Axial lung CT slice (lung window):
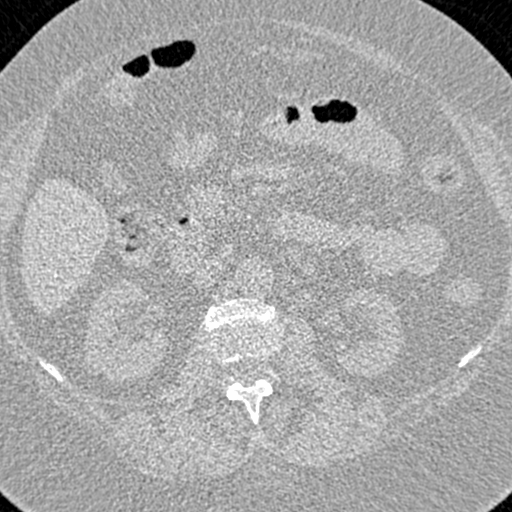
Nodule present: no